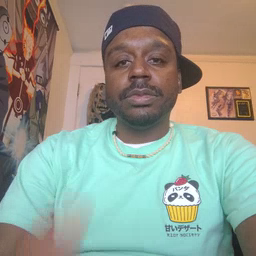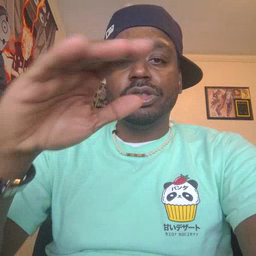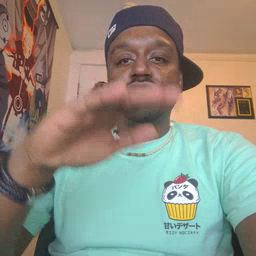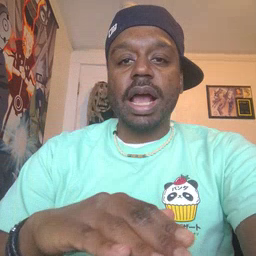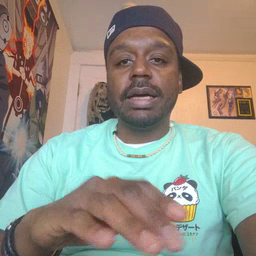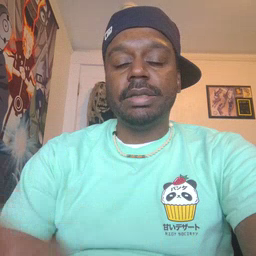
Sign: child